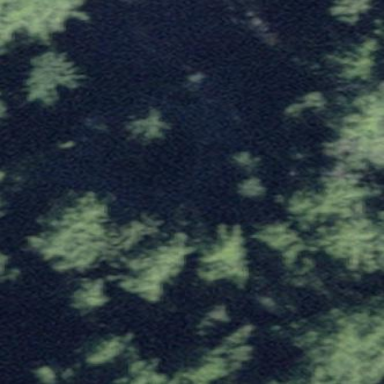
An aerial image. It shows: Pond surrounded by natural water.